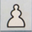
Piece: wP